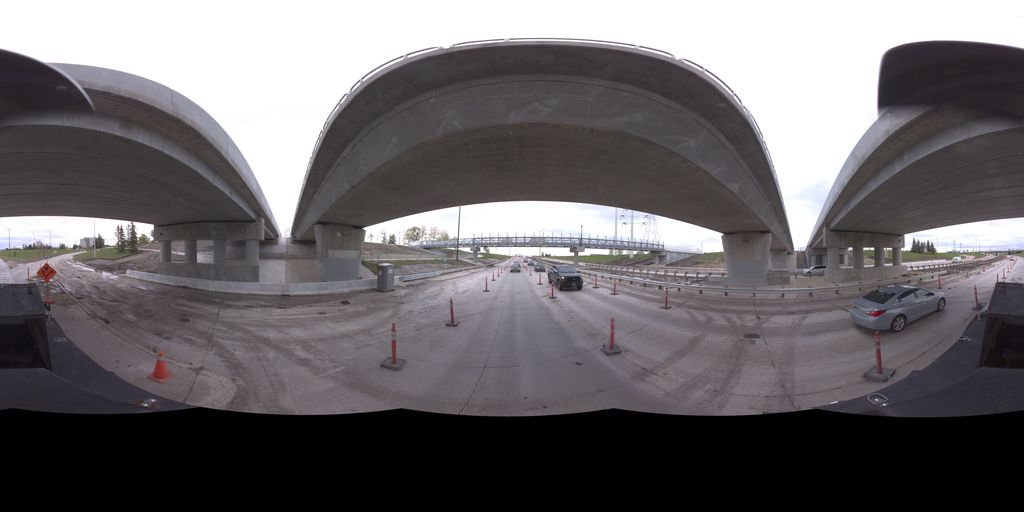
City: winnipeg